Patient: sex M, age 78
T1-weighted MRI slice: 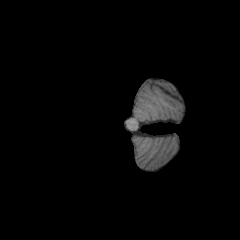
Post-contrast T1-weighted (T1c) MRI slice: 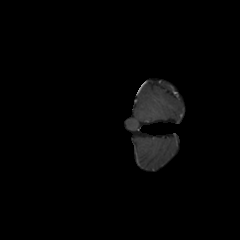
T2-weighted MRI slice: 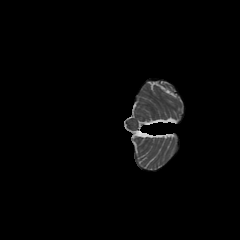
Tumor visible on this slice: no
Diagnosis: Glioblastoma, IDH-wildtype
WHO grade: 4